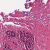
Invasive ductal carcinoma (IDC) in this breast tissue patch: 0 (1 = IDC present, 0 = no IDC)